Question: This is probably something really simple that I am missing, why when using the code below to access settings does the default value return as '(null)'
'''
- (void)updateUIForDistanceUnits {
NSUserDefaults *userDefaults = [NSUserDefaults standardUserDefaults];
NSString *test = [userDefaults stringForKey:@"IDDistance"];
NSLog(@"DISTANCE: %@", test);
}
'''
Root.plist

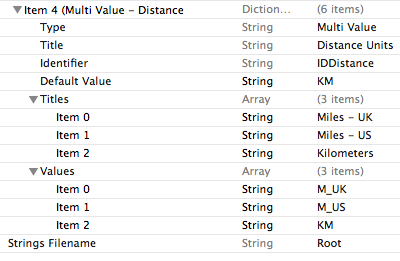
Answer: The default value in 'Root.plist' is just what the UI shows if there's no value set, and you have to do the same in your code or set up '[NSUserDefaults -registerDefaults]' correctly in your application.
You should find that once you set the value in Settings.app 'NSUserDefaults' will return the correct value.